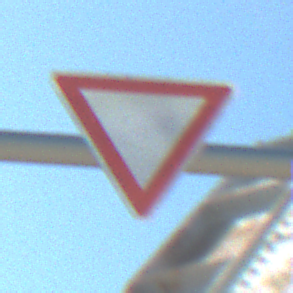
Verkehrszeichen: VorfahrtGewaehren
Umgebung: Outdoor, Special
Tageszeit: MorningAfternoon
Wetter: Clear
Licht: Natural
Jahreszeit: NotSpecified
Kontrast: HighContrast